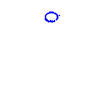
Particle: proton